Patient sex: F
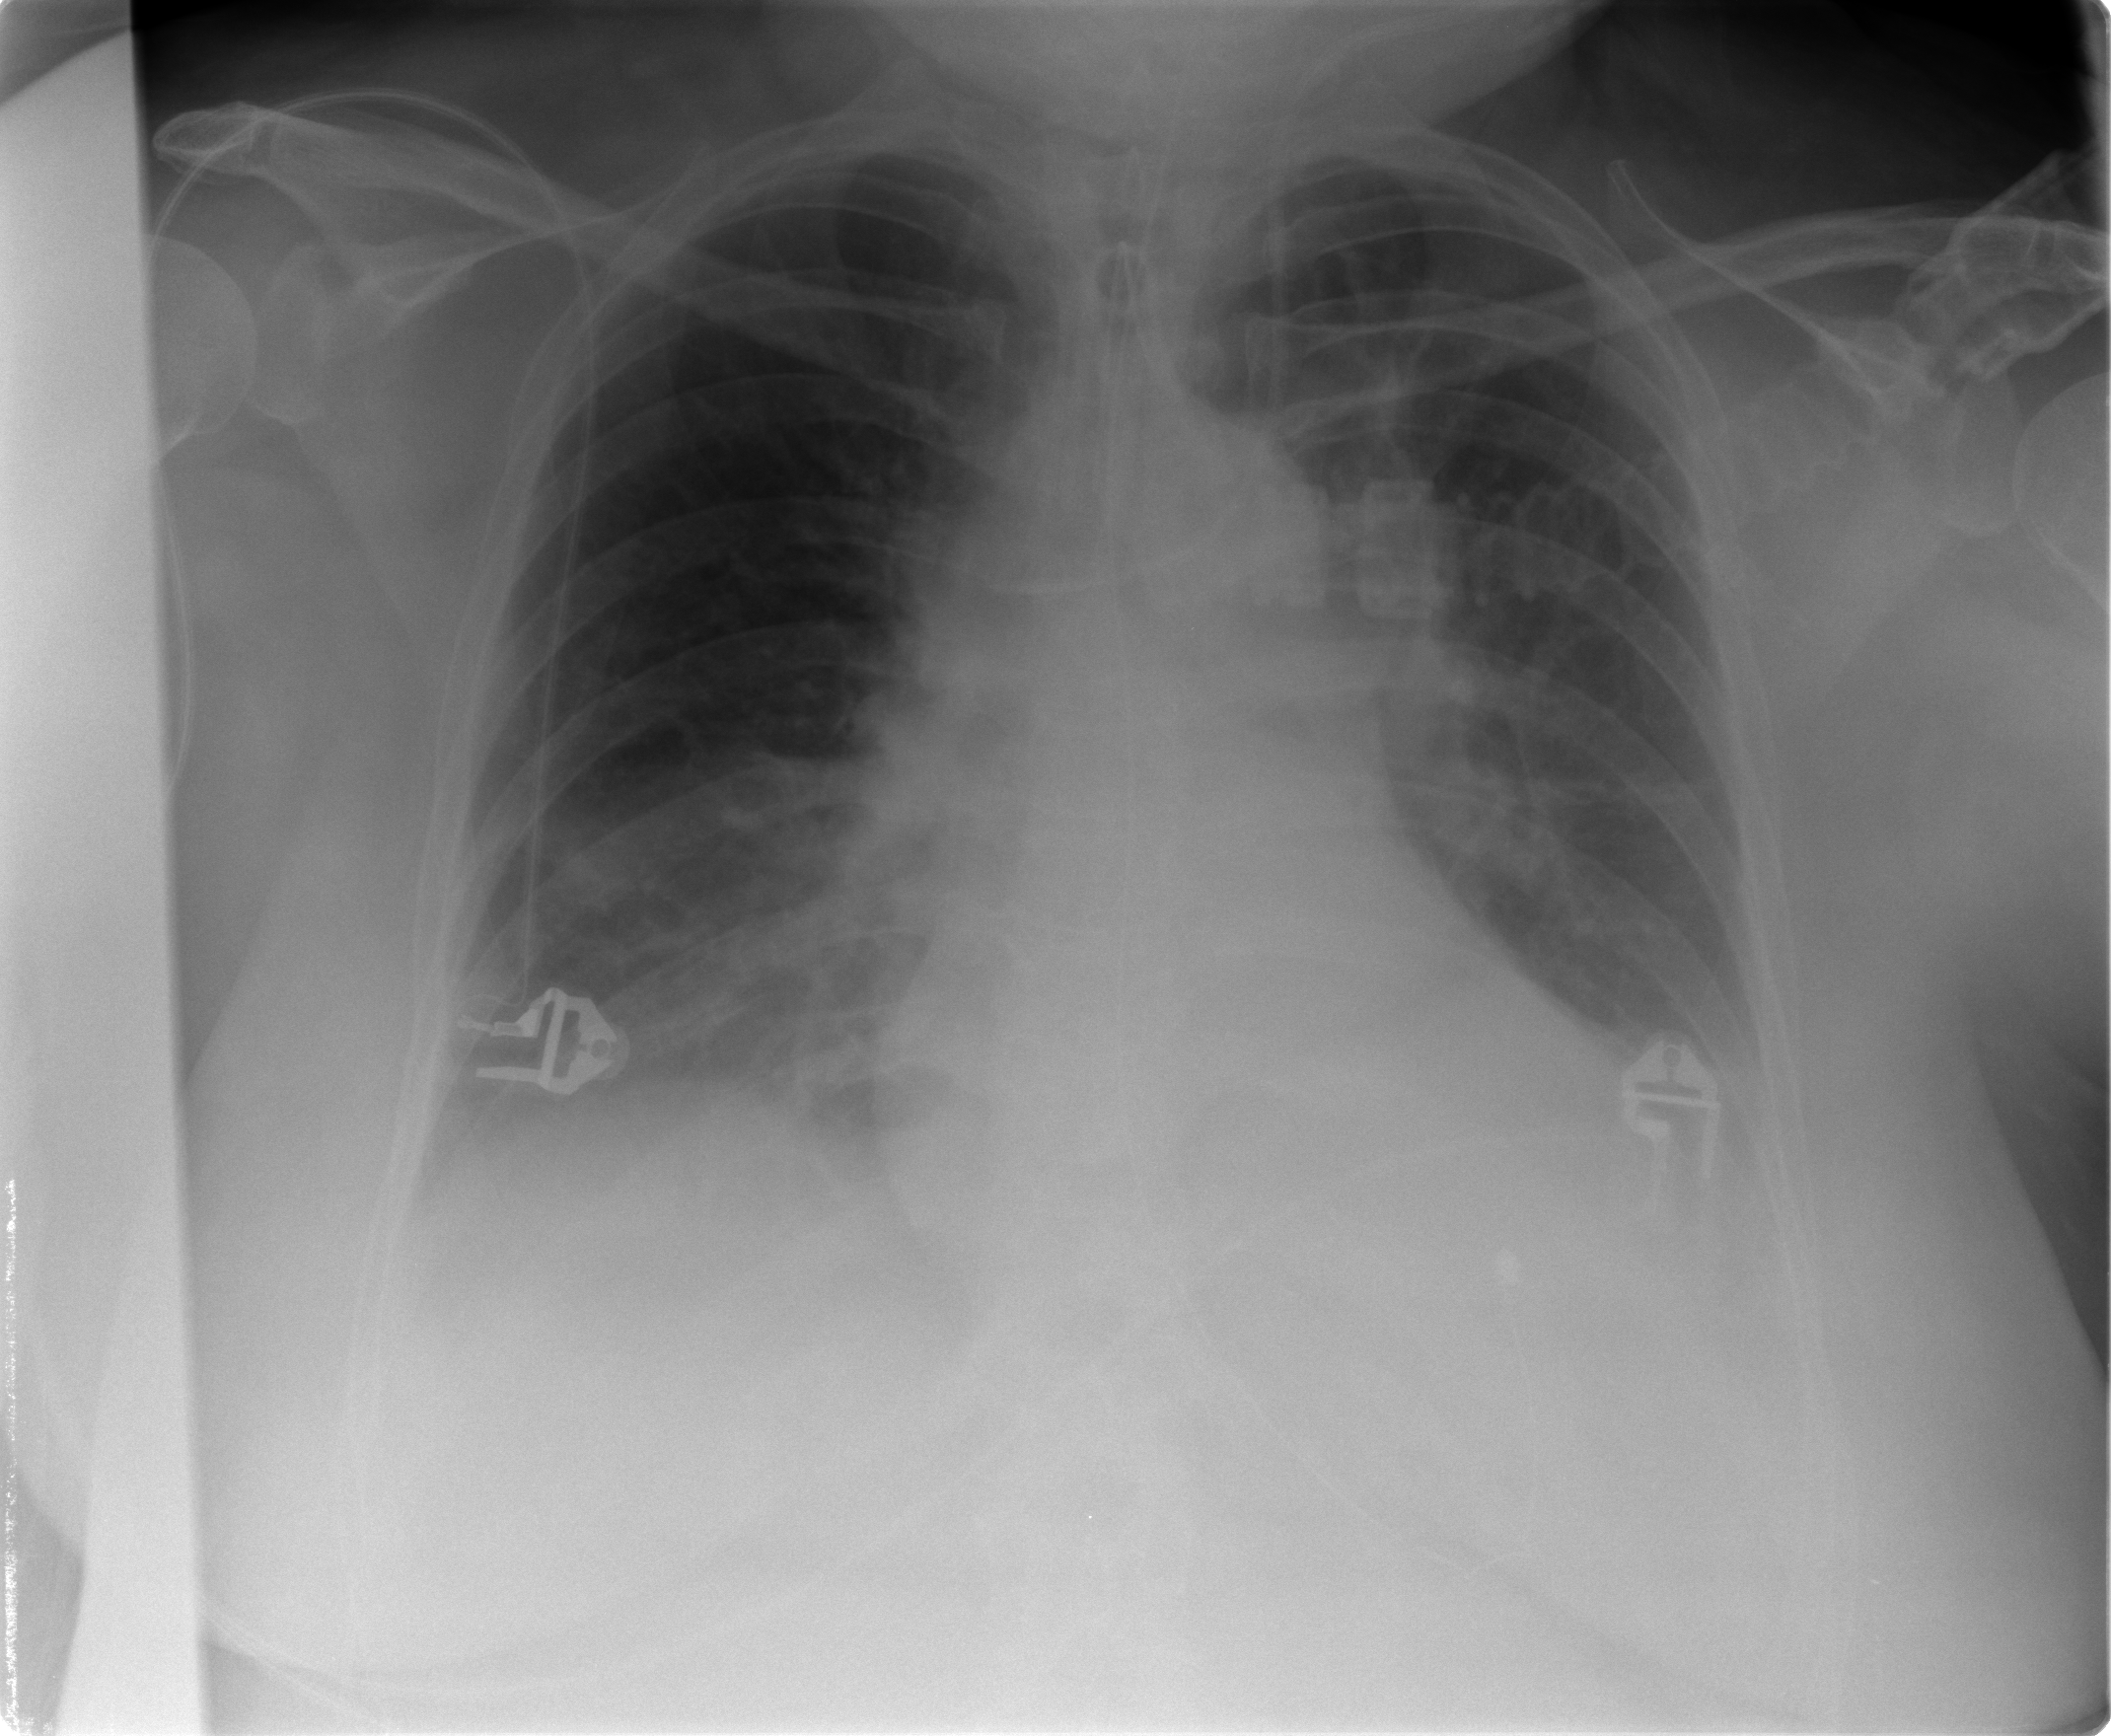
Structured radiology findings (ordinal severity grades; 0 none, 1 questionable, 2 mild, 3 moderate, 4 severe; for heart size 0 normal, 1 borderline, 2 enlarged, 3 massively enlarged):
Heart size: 1
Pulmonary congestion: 2
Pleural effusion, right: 2
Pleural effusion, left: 1
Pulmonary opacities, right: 2
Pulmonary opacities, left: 1
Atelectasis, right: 2
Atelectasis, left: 2